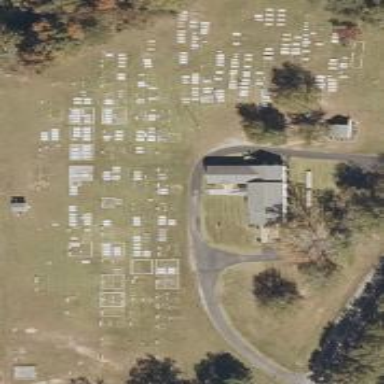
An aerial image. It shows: Graveyard.